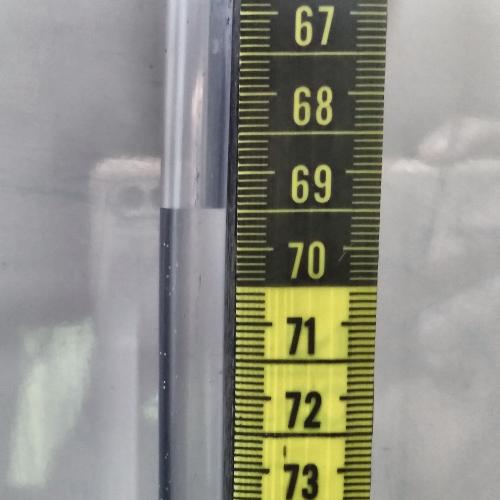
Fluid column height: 69.5 cm